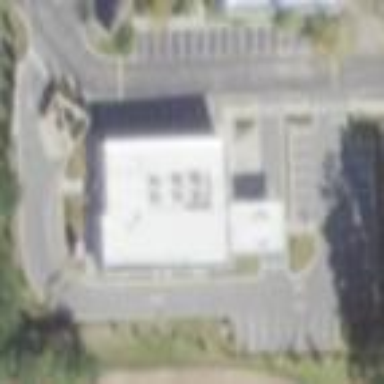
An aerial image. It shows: Clinic.